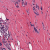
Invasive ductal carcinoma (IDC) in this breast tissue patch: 1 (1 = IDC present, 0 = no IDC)